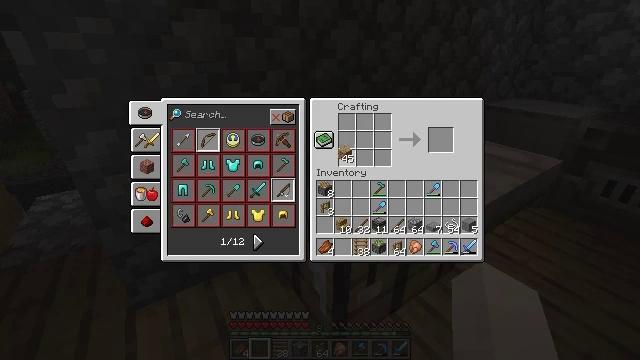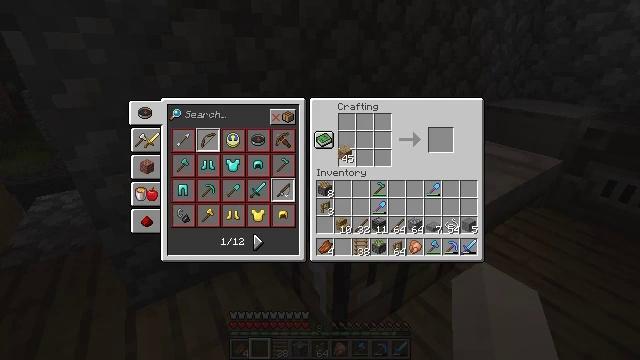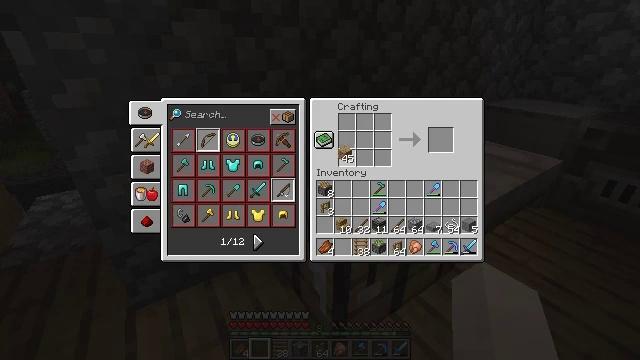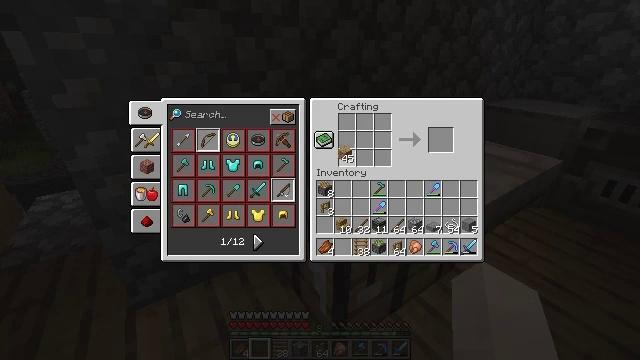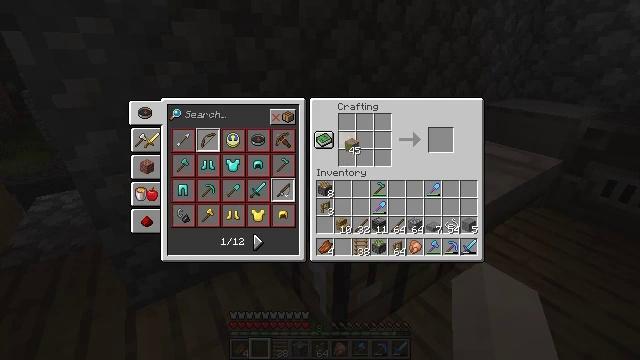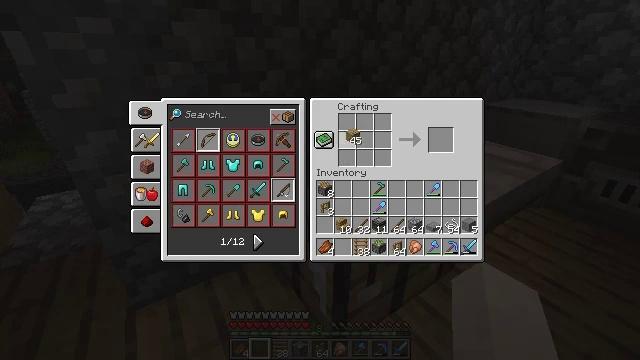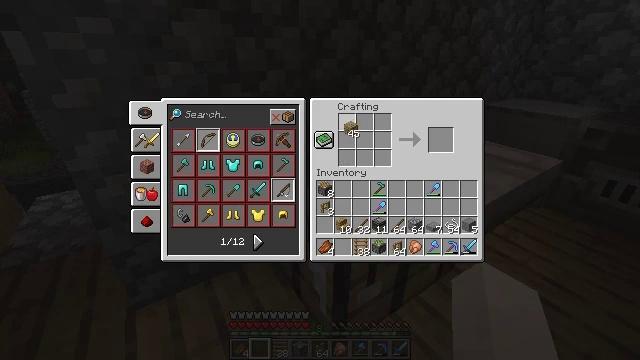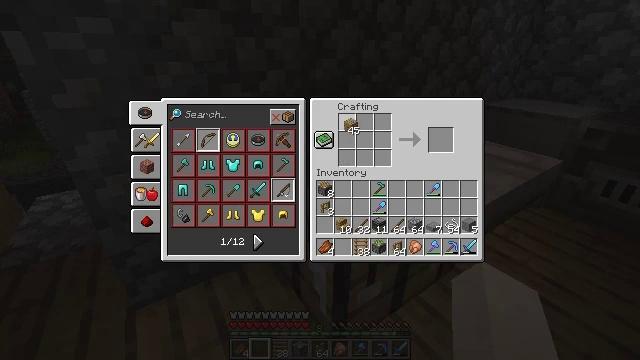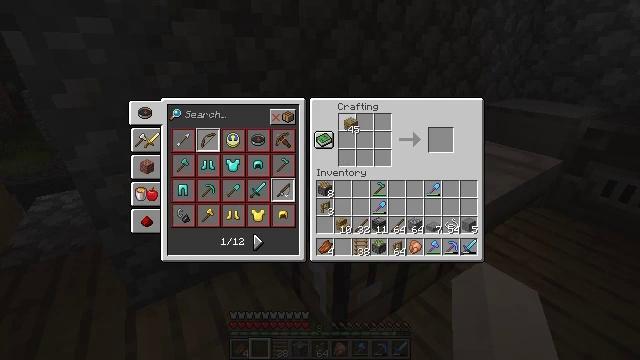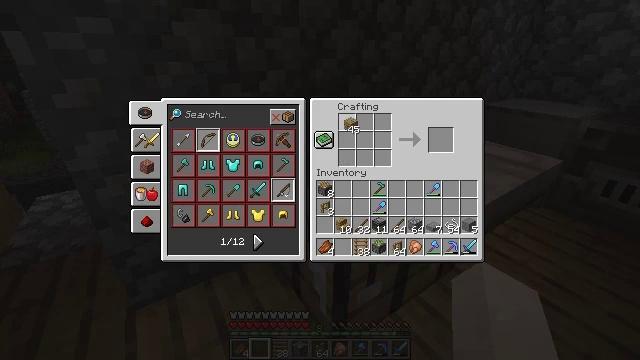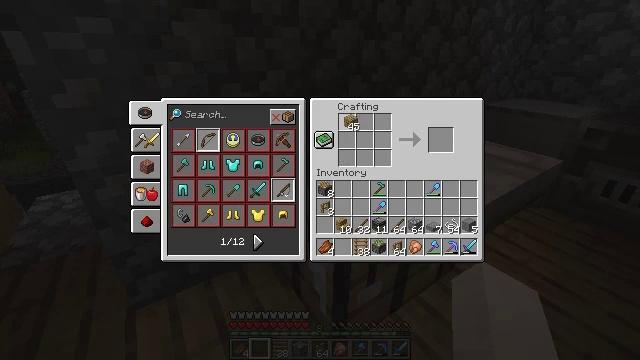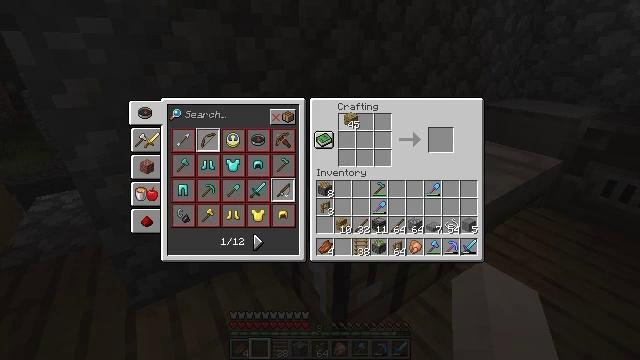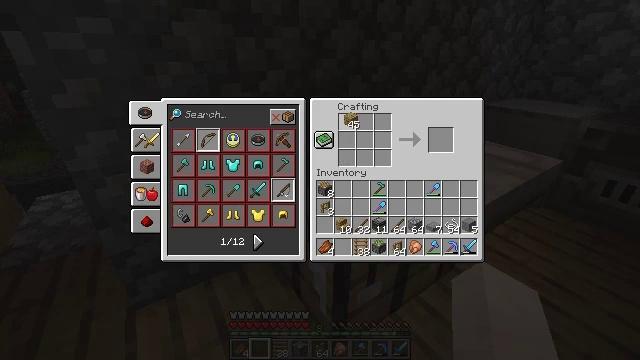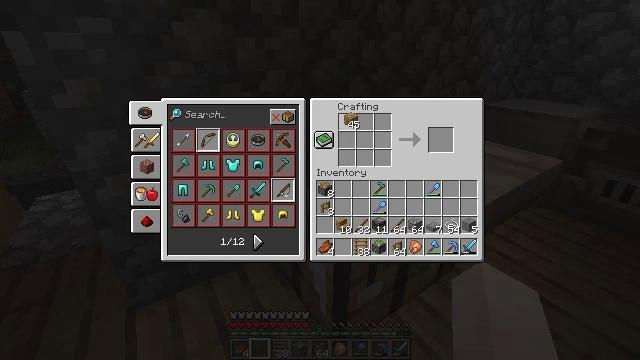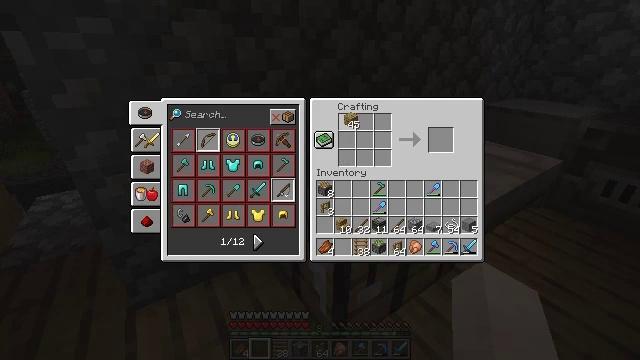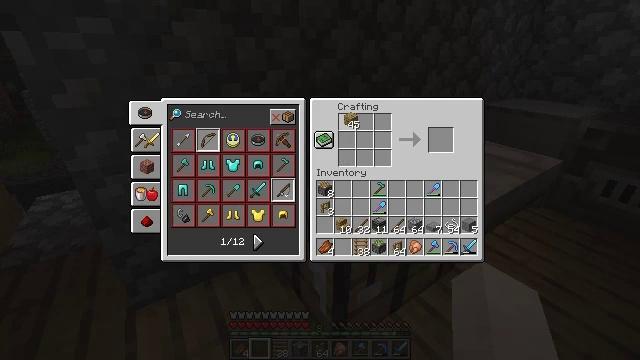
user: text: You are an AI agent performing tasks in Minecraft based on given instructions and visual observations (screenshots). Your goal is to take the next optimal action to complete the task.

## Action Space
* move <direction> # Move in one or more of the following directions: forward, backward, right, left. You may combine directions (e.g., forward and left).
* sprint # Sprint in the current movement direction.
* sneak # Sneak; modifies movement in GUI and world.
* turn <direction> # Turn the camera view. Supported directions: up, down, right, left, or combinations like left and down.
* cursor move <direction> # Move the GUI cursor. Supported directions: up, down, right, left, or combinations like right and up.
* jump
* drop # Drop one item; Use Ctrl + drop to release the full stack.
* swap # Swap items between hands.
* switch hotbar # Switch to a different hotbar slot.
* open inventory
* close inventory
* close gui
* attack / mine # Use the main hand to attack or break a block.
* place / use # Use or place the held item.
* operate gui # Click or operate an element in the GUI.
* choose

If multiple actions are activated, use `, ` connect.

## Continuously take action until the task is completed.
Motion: motion action
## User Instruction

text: Get oak stairs from the crafting table.
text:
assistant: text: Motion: no_op
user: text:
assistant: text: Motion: no_op
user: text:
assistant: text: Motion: no_op
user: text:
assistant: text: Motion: cursor move up
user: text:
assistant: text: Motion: cursor move up
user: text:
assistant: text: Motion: no_op
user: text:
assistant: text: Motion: no_op
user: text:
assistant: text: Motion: no_op
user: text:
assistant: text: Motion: no_op
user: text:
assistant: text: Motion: no_op
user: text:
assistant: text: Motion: no_op
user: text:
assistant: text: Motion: no_op
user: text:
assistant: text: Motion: no_op
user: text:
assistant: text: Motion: no_op
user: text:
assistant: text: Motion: no_op
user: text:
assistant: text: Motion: choose
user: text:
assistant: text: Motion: cursor move down, choose
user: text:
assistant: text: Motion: choose
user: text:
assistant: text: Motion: choose
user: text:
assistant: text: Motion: choose
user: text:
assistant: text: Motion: choose
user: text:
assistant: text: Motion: choose
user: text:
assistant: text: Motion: choose
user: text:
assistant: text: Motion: choose
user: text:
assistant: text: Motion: choose
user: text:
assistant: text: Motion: cursor move right, choose
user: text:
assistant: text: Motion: cursor move right, choose
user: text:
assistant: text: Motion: cursor move right, choose
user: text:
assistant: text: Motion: choose
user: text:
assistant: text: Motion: choose